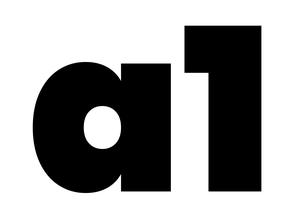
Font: Poppins-Black